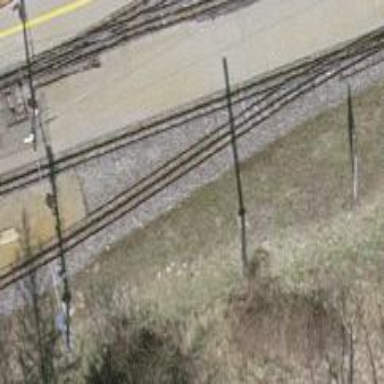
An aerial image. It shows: Narrow-gauge railway siding with electrified contact lines. It has one track.